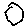
Label: hexagon